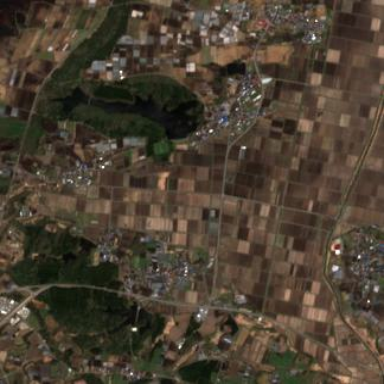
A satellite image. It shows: Farmland with rice crops growing. The produce is rice.